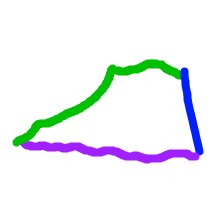
Shape: trapezoid